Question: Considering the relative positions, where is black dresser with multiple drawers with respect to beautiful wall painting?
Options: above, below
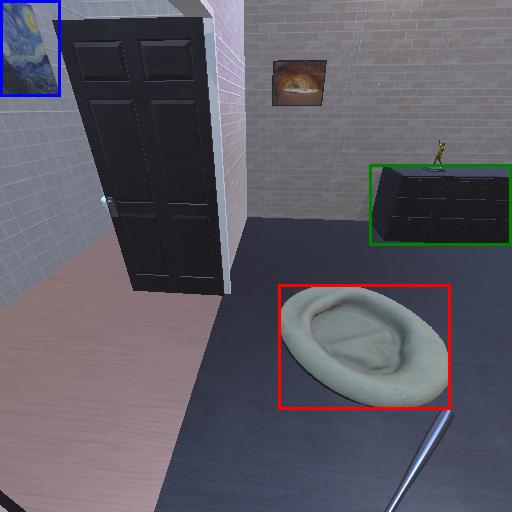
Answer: above